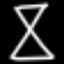
Label: hourglass